Field crop: tomato
Growth stage: 1
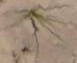
Species: cyperus